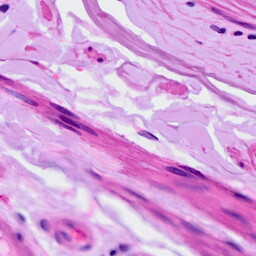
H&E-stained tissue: Ovarian